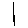
Label: line